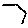
Label: hexagon